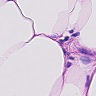
Metastatic tissue present: no